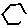
Label: hexagon